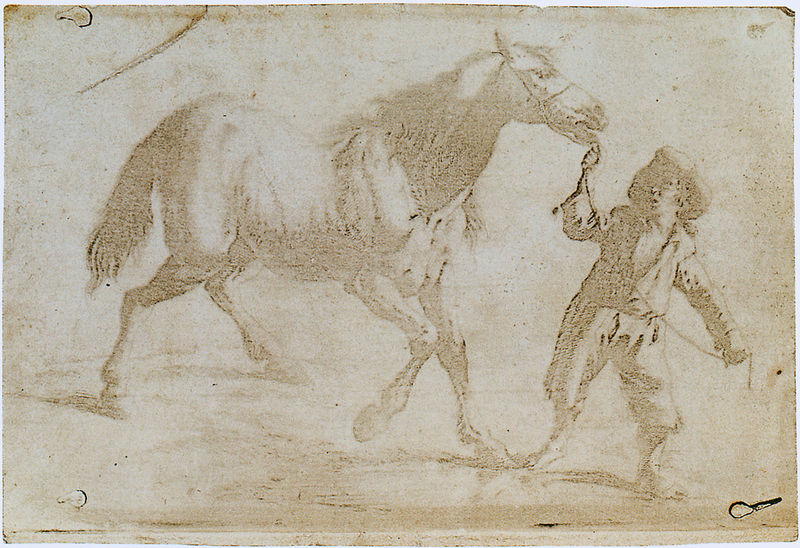
Titel: Cheval avec son conducteur; Une copie du début du XIX siècle de l’eau-forte de Dirck van der Stoop (1651)
Künstler: Nicéphore Niepce
Institution: Paris, Bibliothèque Nationale de France, département des Estampes et de la Photographie
Schlagwörter: mann, wasser, aquarell, braun, hell, hut, skizze, zeichnung, mensch, person, pferd, zügel, papier, leine, vergilbt, junge, tusche, knabe, seil, radierung, entwurf, trense, stute, gaul, führen, trab, verblasst, vergibt, führer, trasnparent